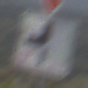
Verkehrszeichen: VerlaufVorfahrtsstrasse7
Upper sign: VorfahrtGewaehren
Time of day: Midday
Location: Outdoor (Nature)
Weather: PartlyCloudy
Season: NotSpecified
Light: Natural